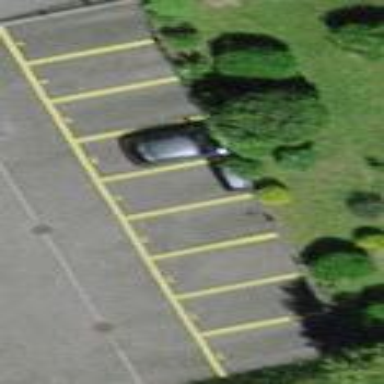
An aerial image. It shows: Street-side parking area with asphalt surface.